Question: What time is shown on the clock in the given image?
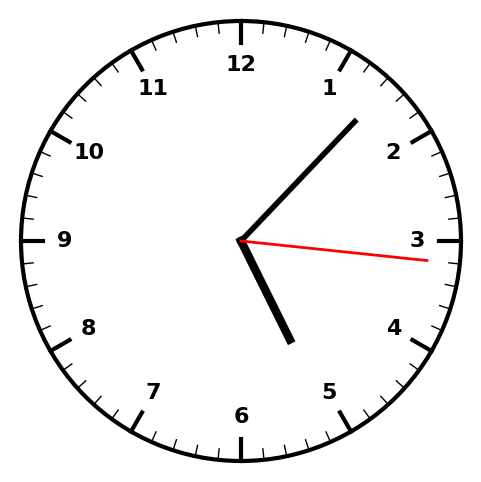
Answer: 05:07:16